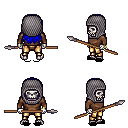
a pixel art fantasy rpg character, male body template, skeleton, brown long-sleeve shirt, gold greaves, blue unkempt hairstyle, chain hood, bracelets, black slippers, spear, four views (front, back, left, right), 2x2 character sprite sheet, small pixel art, hard edges, no anti-aliasing